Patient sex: M
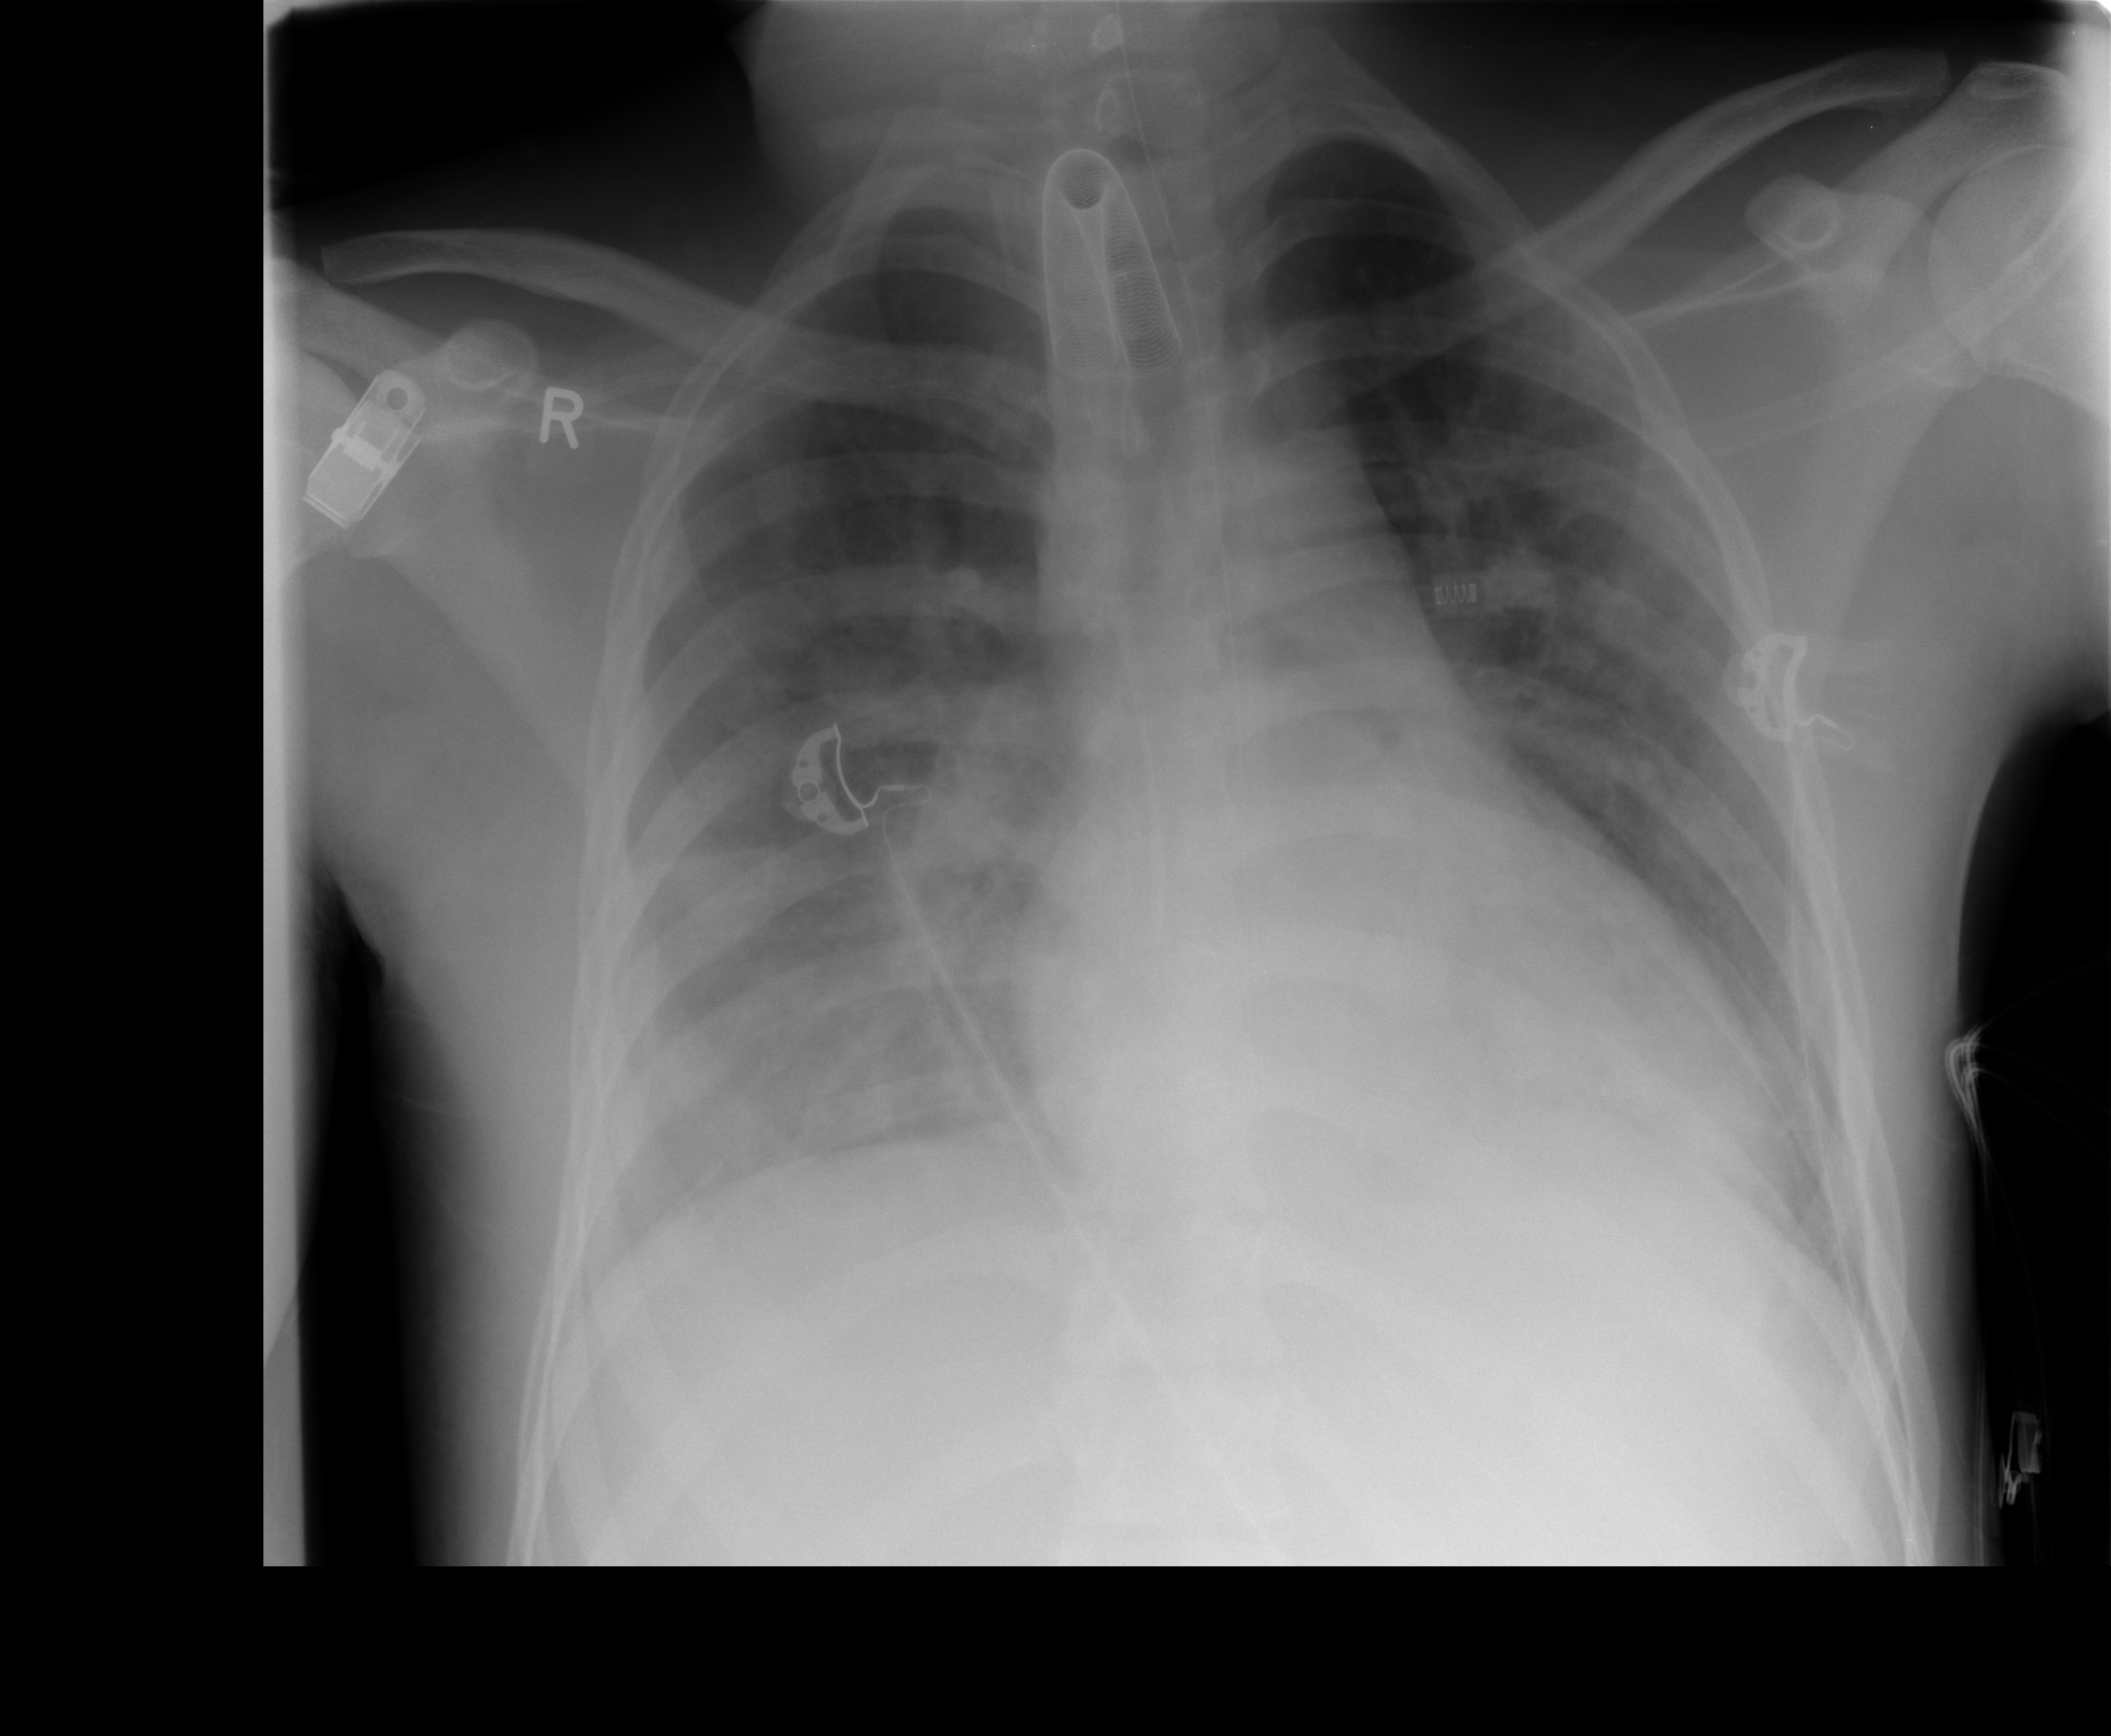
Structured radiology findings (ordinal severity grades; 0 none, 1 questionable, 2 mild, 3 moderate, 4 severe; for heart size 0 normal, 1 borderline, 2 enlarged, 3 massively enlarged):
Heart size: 0
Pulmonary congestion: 0
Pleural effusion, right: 2
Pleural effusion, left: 1
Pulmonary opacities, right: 2
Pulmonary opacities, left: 1
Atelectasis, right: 2
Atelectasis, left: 2